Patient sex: F
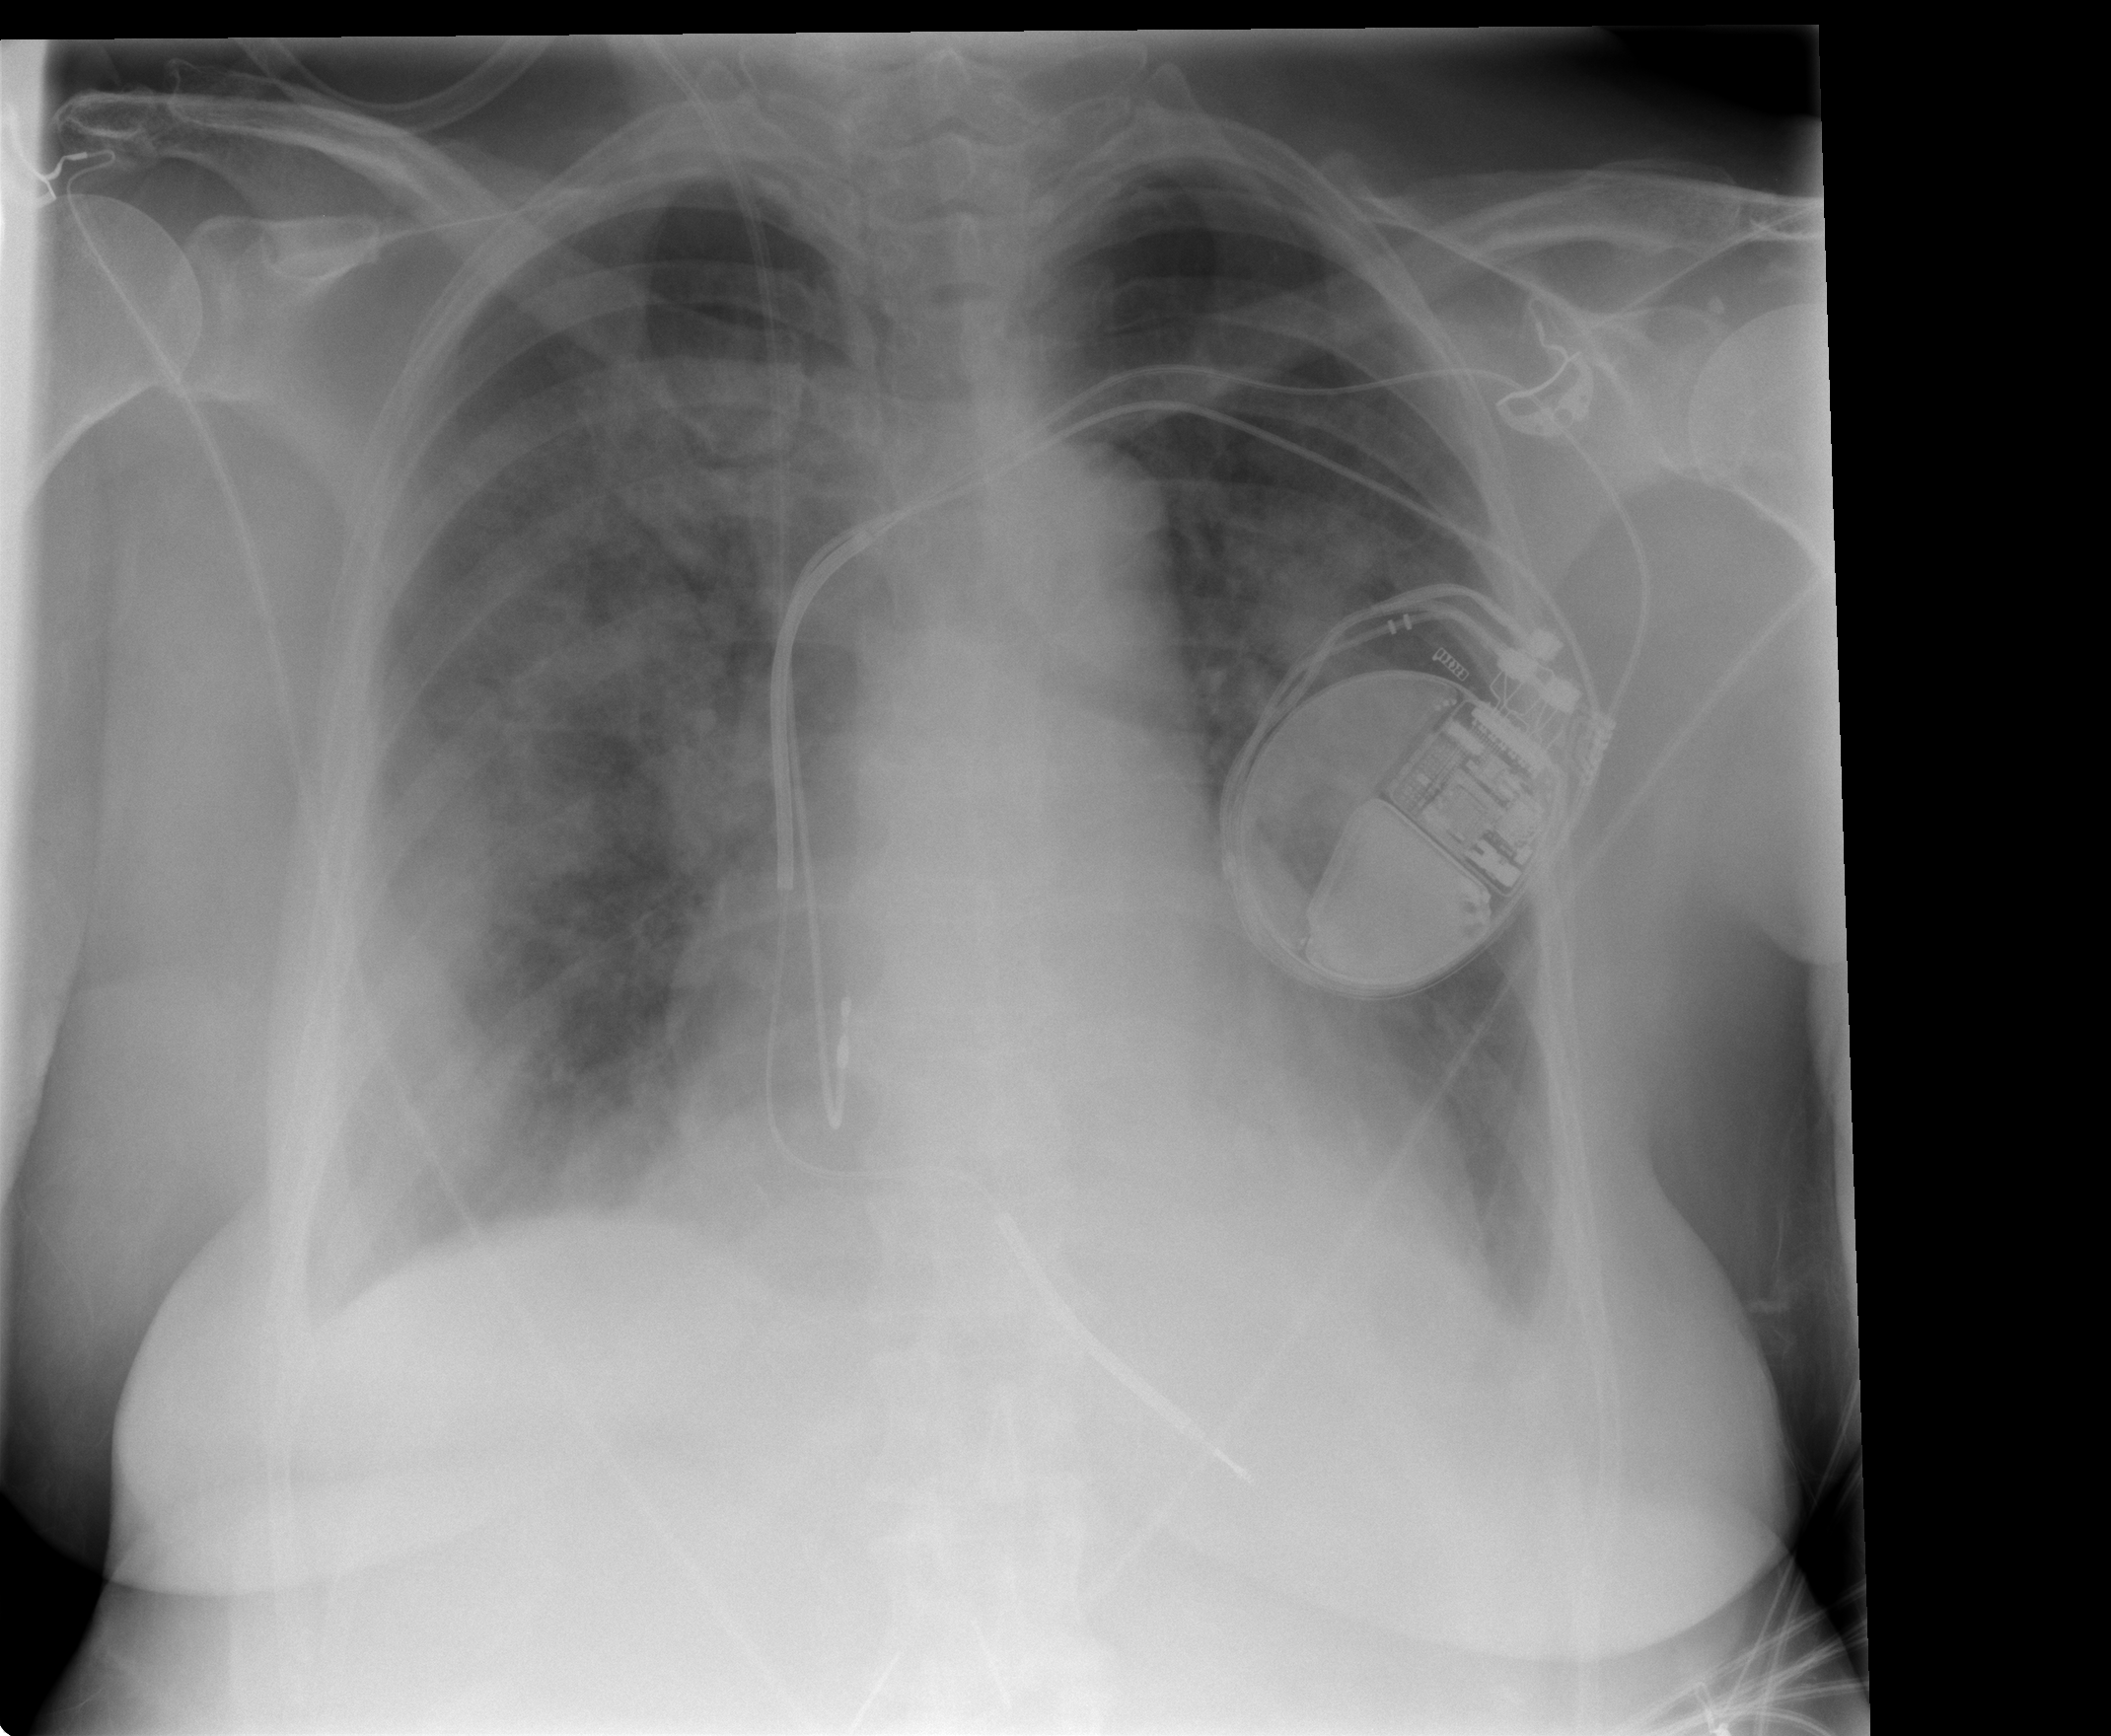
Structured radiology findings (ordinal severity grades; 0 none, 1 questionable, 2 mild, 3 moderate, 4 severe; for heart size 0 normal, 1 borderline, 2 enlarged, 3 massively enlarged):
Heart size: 1
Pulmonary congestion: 2
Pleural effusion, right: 2
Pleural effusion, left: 2
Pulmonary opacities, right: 3
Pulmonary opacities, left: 3
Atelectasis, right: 2
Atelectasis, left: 2